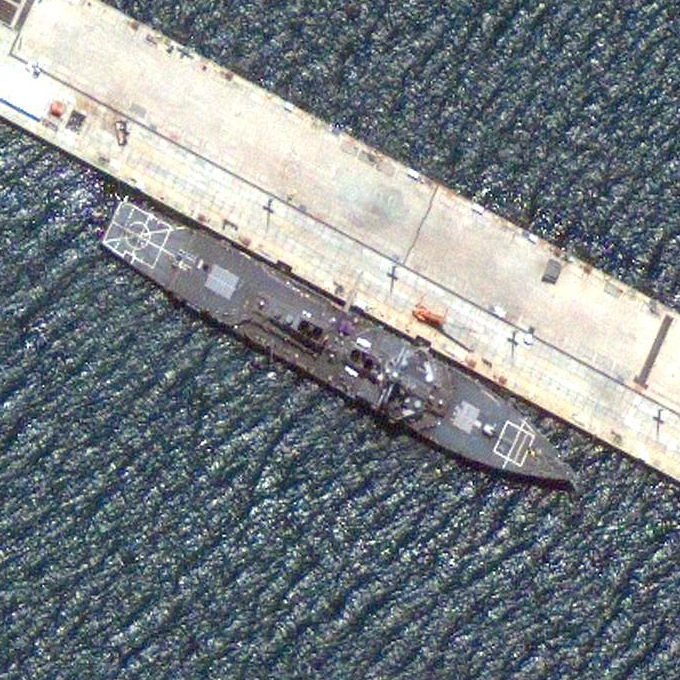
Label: destroyer